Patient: sex F, age 34
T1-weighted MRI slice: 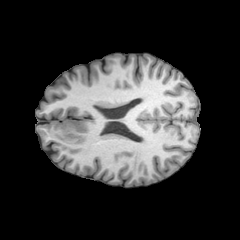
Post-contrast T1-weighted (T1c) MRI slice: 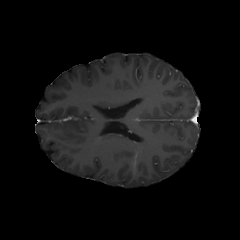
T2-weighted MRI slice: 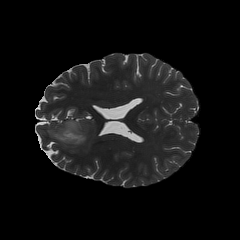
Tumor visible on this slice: yes
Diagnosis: Astrocytoma, IDH-mutant
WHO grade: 2